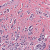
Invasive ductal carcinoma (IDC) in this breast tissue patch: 1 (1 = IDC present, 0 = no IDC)